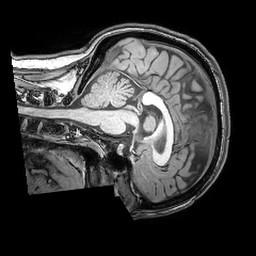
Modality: T1w
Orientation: sagittal
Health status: ill
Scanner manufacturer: philips
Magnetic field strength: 3 T
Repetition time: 0.007 s
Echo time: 0.0035 s